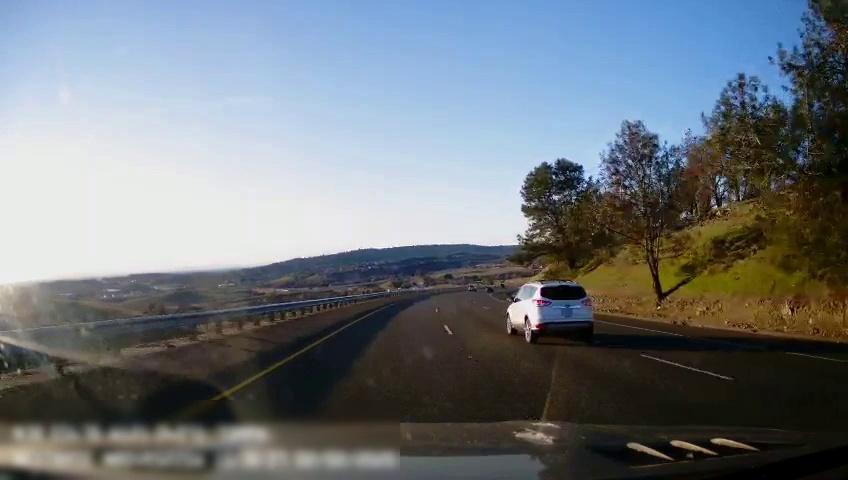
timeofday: Day
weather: Sunny
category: Drivable Space
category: Vehicles | SUV
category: Lanes | Current Lane
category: Lanes | Current Lane
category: Lanes | Alternate Lane
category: Lanes | Alternate Lane